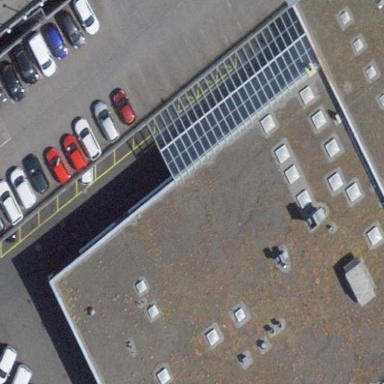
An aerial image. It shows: Building housing car shop.